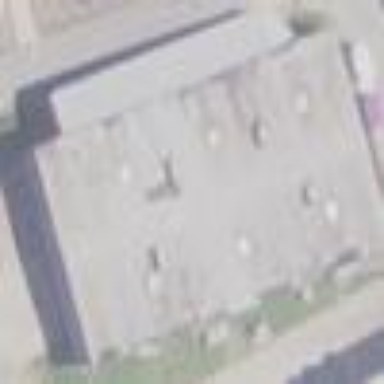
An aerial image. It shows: Building.